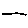
Label: line